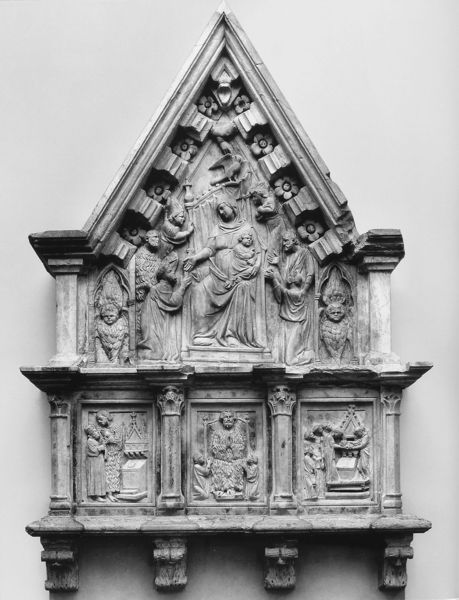
Titel: Altar des hl. Rainerius
Künstler: Tino di Camaino
Institution: Pisa, Museo dell’Opera del Duomo
Schlagwörter: mann, dreieck, menschen, blumen, frau, grau, säule, säulen, rosen, tier, ornament, stein, kirche, kind, kinder, engel, skulptur, relief, giebel, figuren, thron, denkmal, kapitell, gesims, jesus, konsole, heilige, maria, anbetung, drau, josef, grabmal, monument, säöule